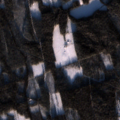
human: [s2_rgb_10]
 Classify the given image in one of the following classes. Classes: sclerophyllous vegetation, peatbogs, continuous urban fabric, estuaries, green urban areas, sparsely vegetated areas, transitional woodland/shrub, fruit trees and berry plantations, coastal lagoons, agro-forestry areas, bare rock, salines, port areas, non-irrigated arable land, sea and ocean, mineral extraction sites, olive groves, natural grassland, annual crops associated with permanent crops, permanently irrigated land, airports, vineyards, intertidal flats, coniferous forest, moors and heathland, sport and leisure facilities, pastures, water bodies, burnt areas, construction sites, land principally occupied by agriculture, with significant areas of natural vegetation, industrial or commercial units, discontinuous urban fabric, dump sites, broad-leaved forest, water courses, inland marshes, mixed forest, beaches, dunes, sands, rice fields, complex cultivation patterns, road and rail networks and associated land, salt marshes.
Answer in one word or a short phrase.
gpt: coniferous forest, mixed forest, transitional woodland/shrub